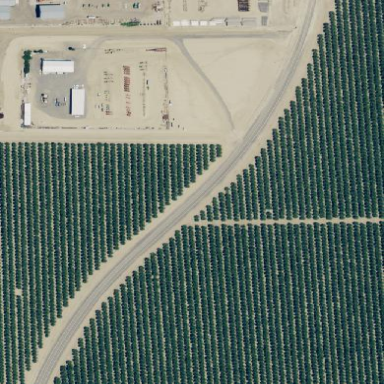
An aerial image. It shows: Almond orchard with rows of almond trees.